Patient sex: M
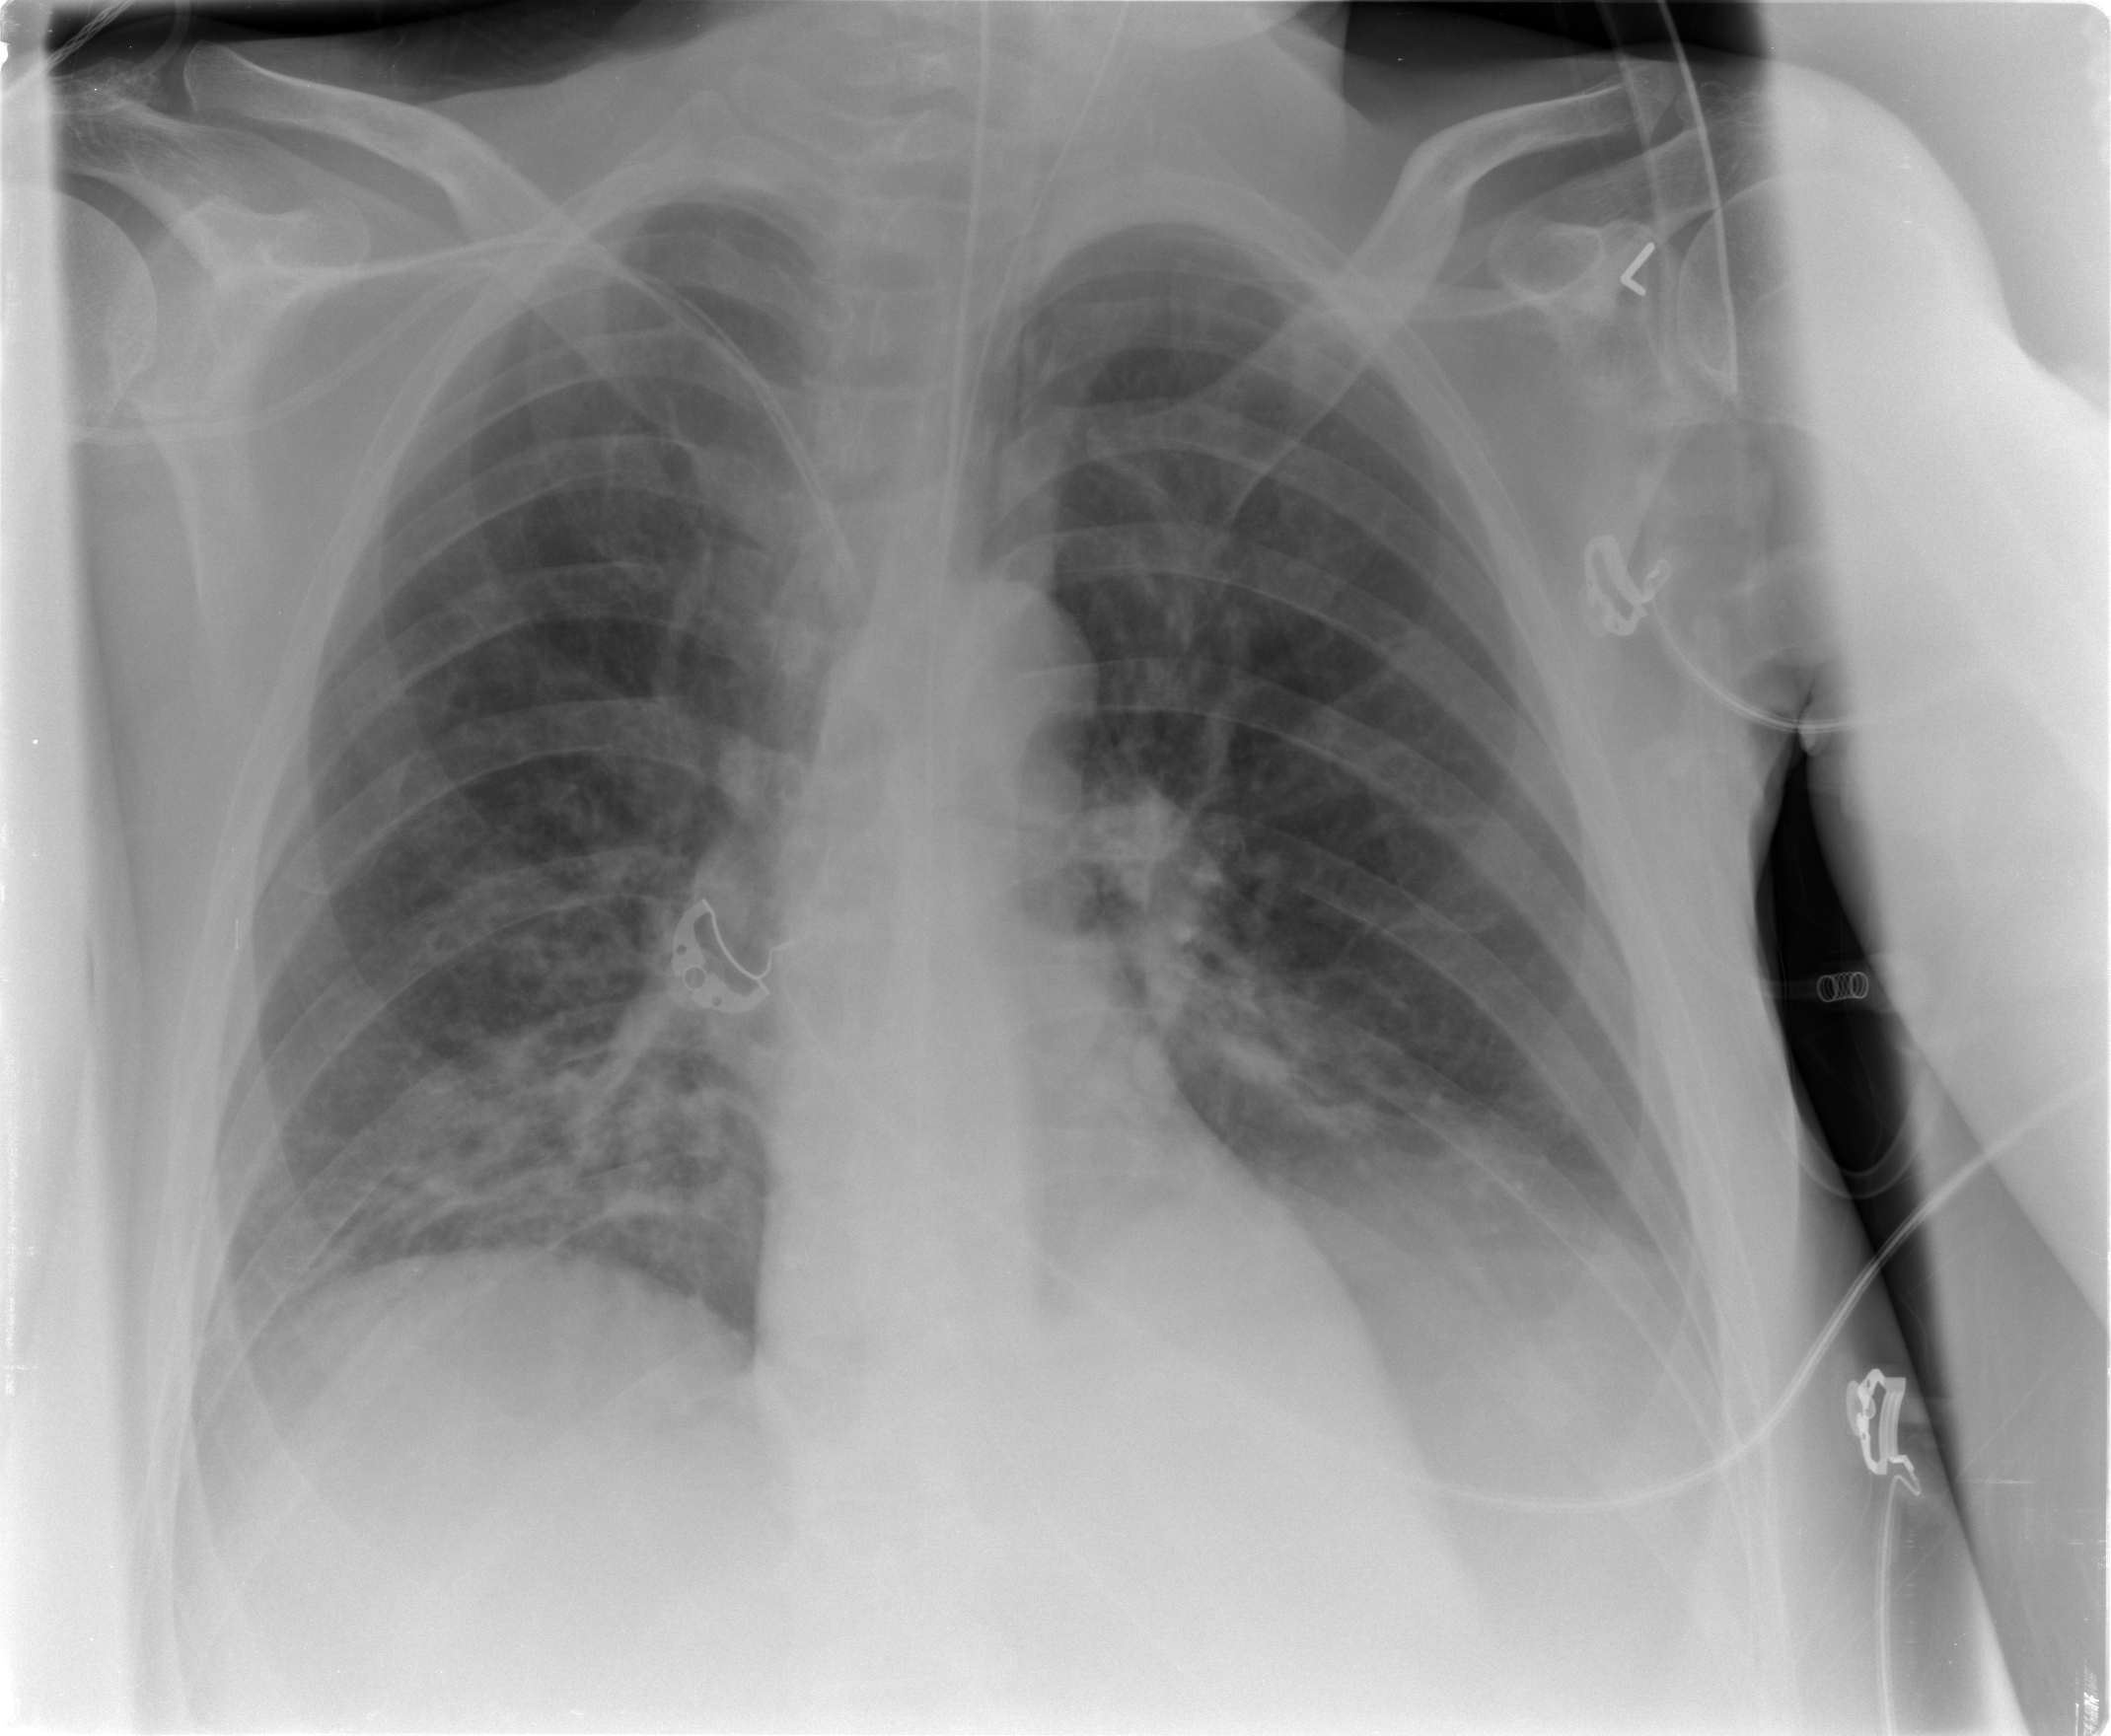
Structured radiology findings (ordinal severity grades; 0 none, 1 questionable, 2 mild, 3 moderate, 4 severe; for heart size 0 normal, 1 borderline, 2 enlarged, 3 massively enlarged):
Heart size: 0
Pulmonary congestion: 2
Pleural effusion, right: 0
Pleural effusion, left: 2
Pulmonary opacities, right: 2
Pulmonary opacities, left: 1
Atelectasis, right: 2
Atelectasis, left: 2